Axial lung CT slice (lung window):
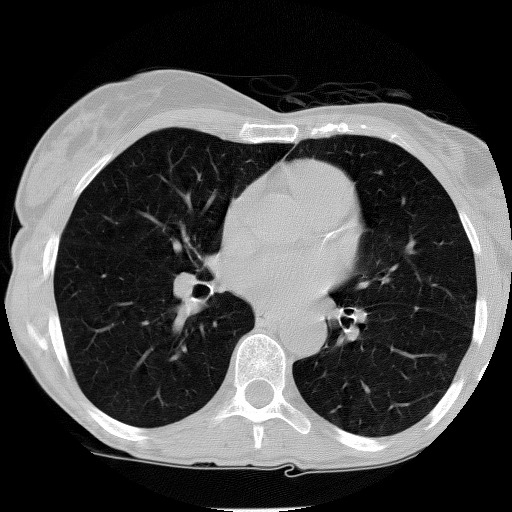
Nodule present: yes
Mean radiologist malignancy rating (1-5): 3